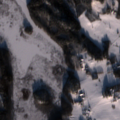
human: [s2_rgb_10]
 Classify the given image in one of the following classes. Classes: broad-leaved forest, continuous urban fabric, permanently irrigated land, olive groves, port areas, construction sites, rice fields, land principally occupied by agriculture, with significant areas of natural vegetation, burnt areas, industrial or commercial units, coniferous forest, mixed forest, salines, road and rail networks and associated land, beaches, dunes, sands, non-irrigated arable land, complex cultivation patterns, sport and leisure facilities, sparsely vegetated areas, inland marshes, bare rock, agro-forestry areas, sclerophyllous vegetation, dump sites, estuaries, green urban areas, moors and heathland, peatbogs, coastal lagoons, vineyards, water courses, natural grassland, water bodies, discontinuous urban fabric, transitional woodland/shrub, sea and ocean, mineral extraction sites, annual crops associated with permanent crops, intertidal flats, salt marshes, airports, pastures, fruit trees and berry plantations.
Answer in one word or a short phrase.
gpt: land principally occupied by agriculture, with significant areas of natural vegetation, mixed forest, transitional woodland/shrub, peatbogs